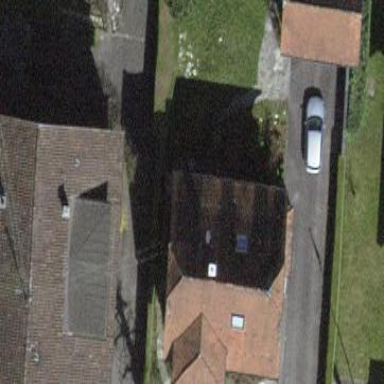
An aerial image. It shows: Detached building.